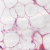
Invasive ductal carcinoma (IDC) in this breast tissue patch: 0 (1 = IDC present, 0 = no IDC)